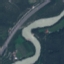
Land use / land cover class: River